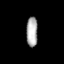
Tissue: lung
Cell type: Epithelial cells
Senescence score: 0.5579
Nuclear area (px): 338
Mean DAPI intensity: 168.846